Question: What is the maximum amount of money that can be robbed from the houses? The connected houses cannot be robbed at the same time.
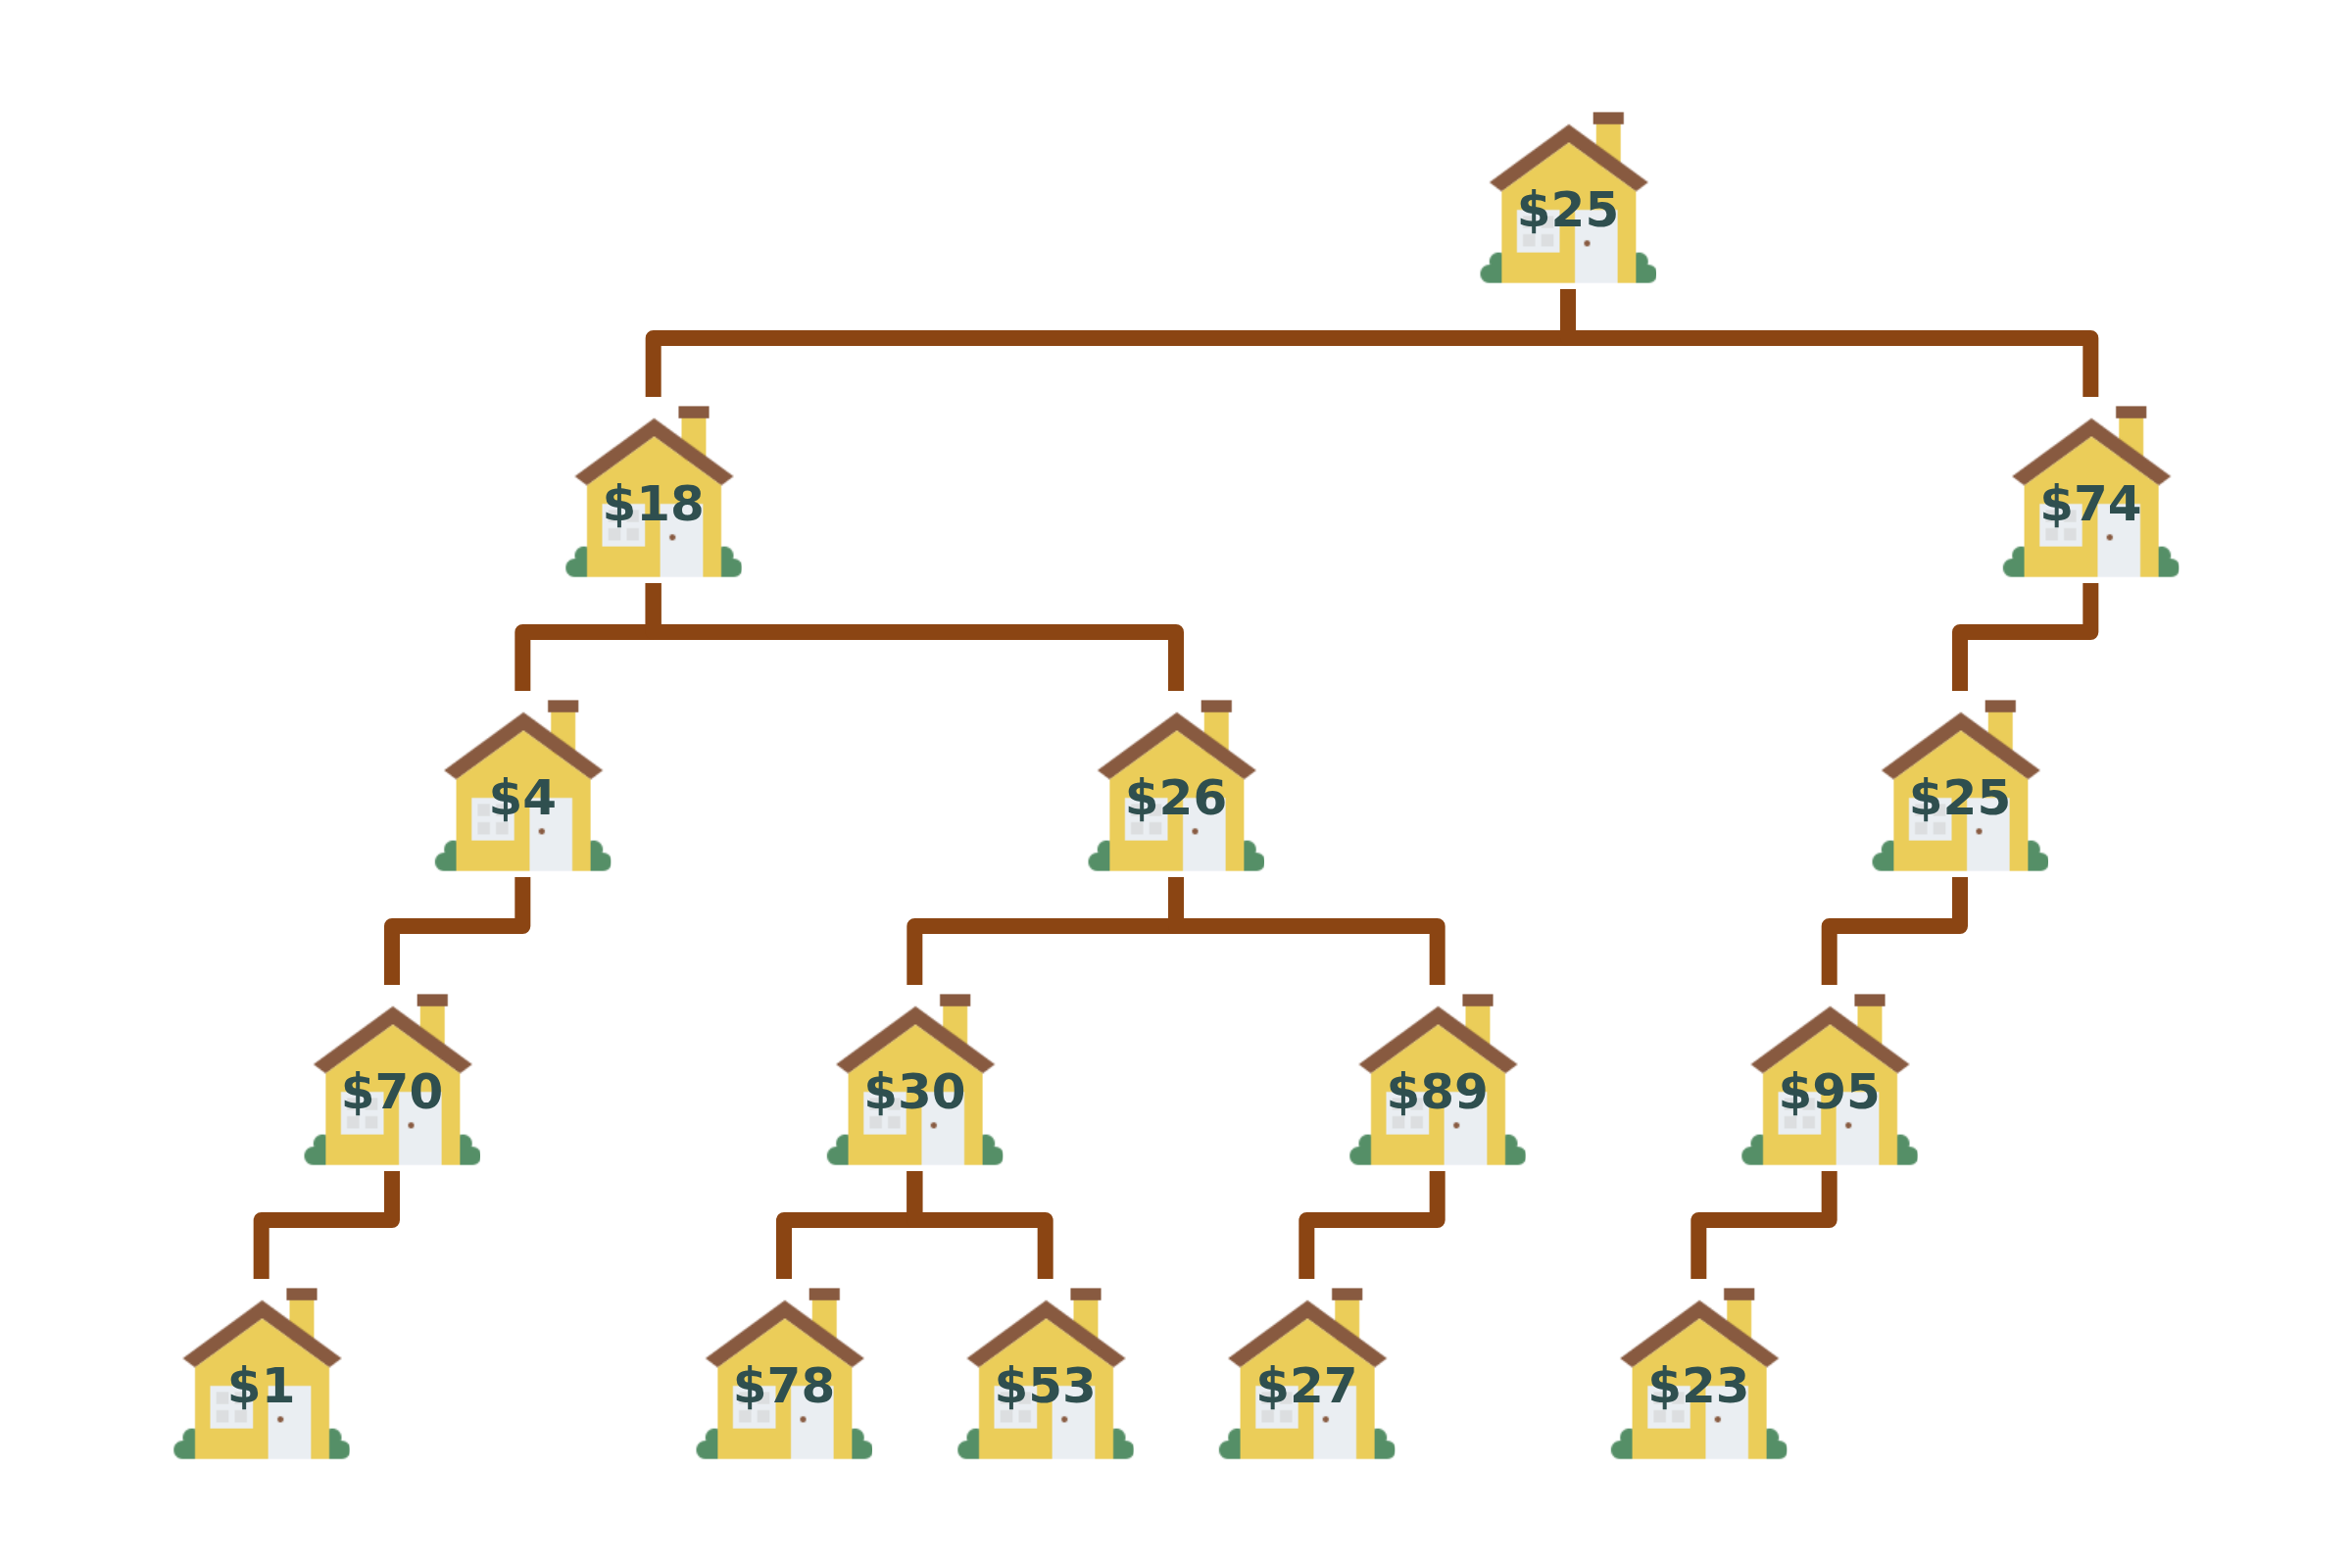
Answer: 477